Interaction volume radius: 5 \u00c5
Interaction volume height: 20 \u00c5
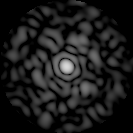
Disorder parameter: 0.8136